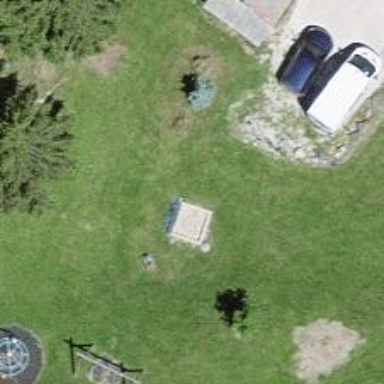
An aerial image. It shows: Playground area for leisure land.